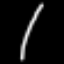
Label: squiggle